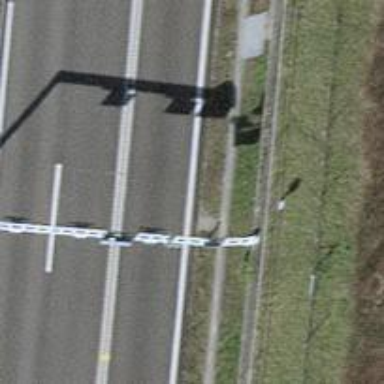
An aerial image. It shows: Gantry with signals.